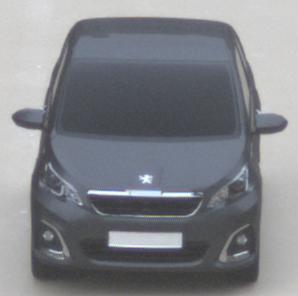
Make: Peugeot
Model: 108 1.0 VTi 68
Detailed model: 108
Model produced from: 2015/03
Model produced until: 2016/10
Doors: 3
Color: gray
Road condition: dry road
Daytime: midday
Contrast: low contrast